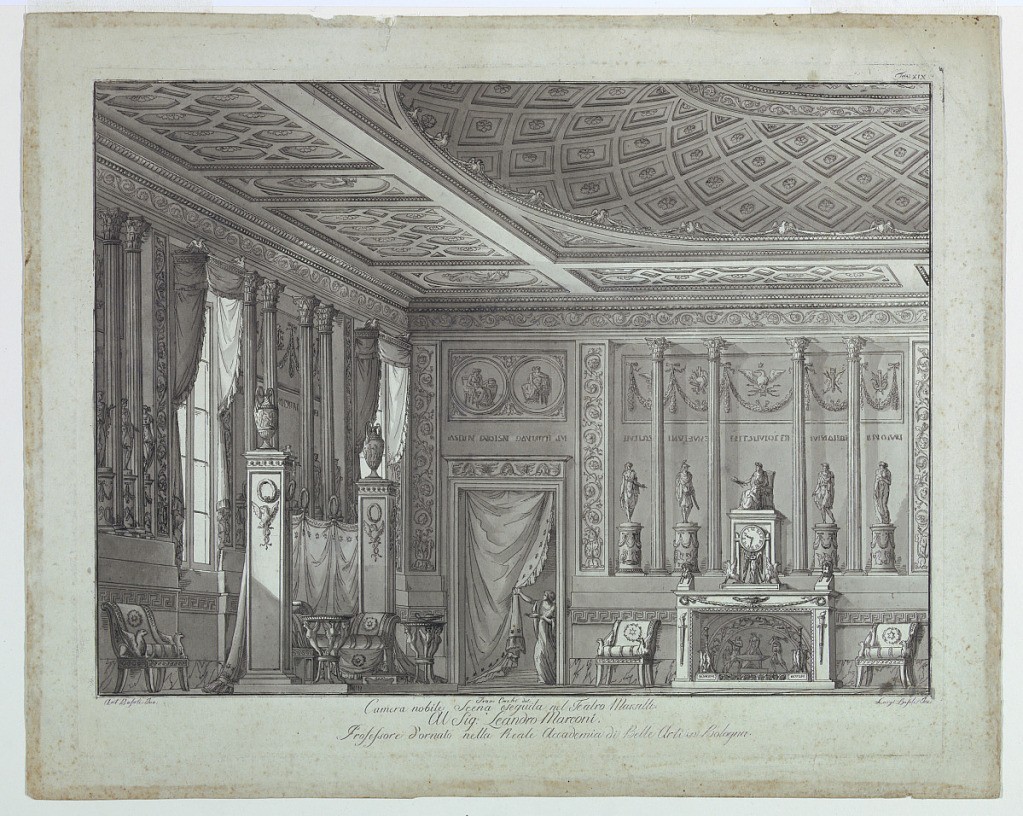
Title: Noble Interior: Stage Design for the Teatro Marsigli-Rossi in Bologna
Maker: Francesco Cocchi
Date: ca. 1810
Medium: Black ink on white paper with gray watercolor
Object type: Print
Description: Horizontal rectangle. A richly furnished room in the classical style, with a fireplace and curtained door, in which a figure stands at the back. A large divan and tall windows at the left.